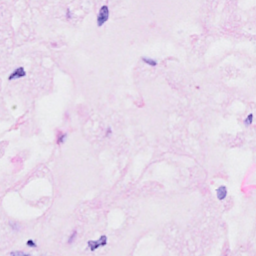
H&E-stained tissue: Breast